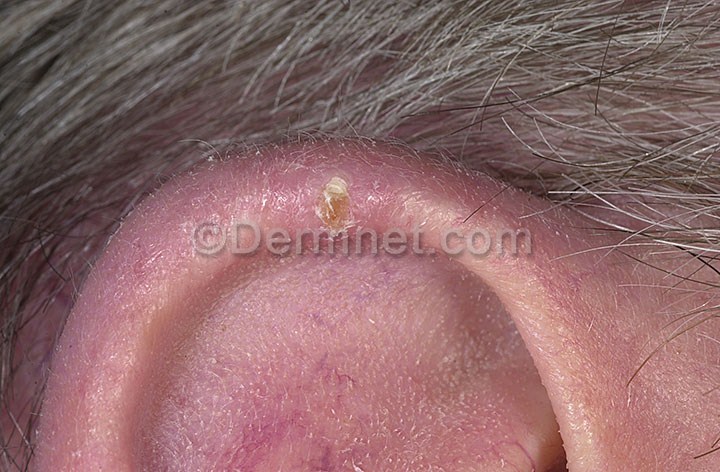
Disease: Seborrheic Keratoses and other Benign Tumors